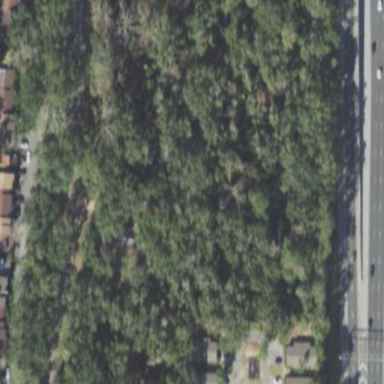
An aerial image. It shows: Mixed leaf woodland.